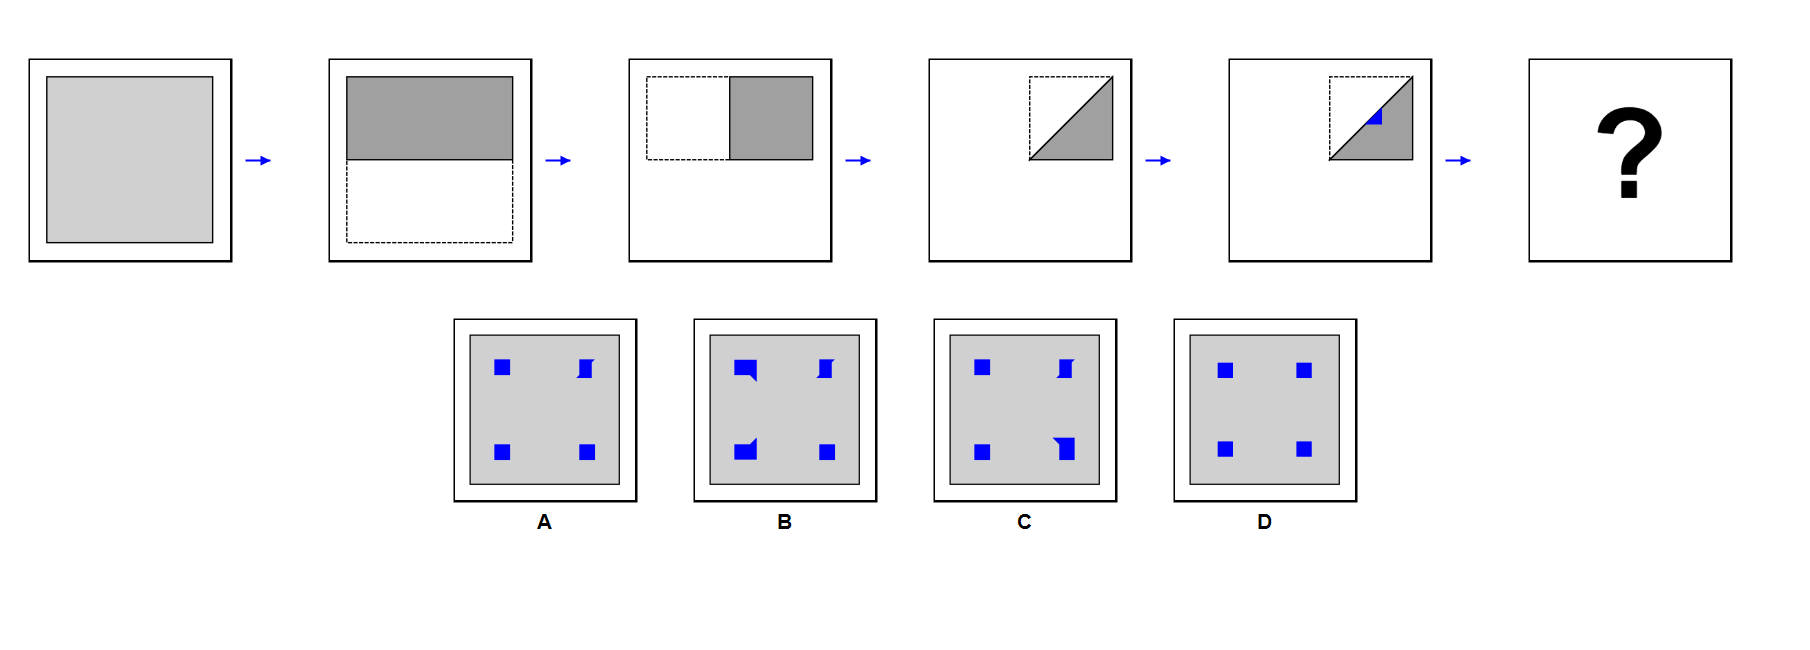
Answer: D